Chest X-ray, PA view. Patient: 59 years old, sex M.
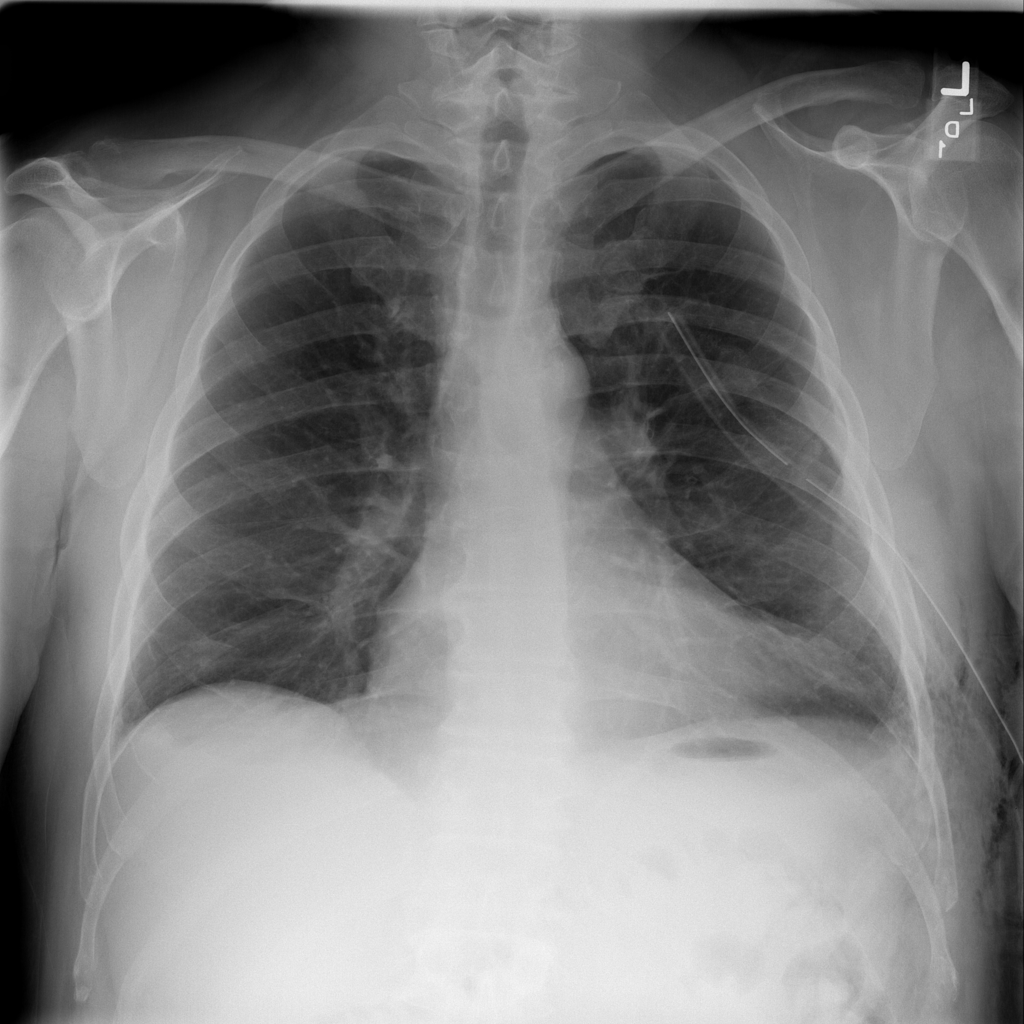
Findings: Atelectasis, Emphysema, Pneumothorax